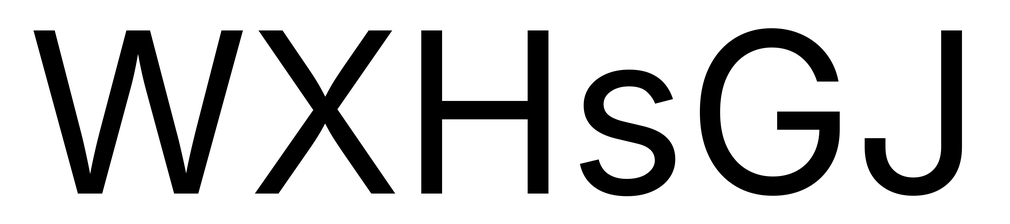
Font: Inter_Regular